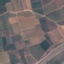
Land use / land cover class: PermanentCrop